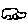
Label: car